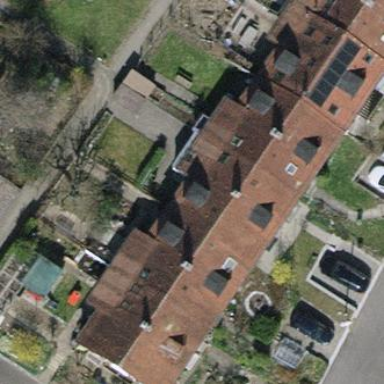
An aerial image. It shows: Terrace building.